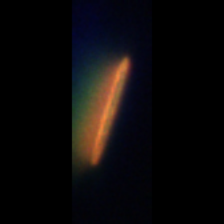
Taxon: Pennate
Group: Diatoms